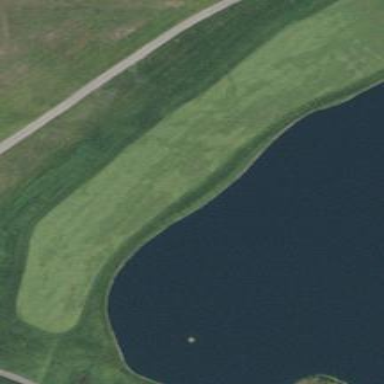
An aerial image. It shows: Grassy area designated as golf fairway.